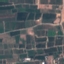
Land use / land cover: PermanentCrop